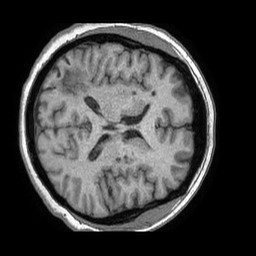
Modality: T1w
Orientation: axial
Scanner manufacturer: philips
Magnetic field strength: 1.5 T
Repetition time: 0.007638 s
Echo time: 0.003479 s